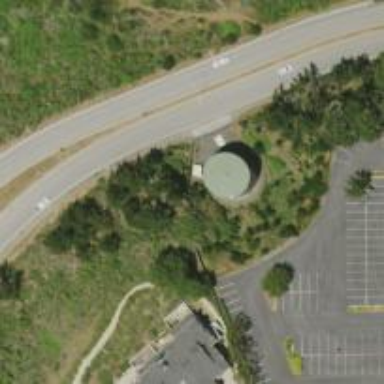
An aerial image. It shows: Water tower that is man-made.